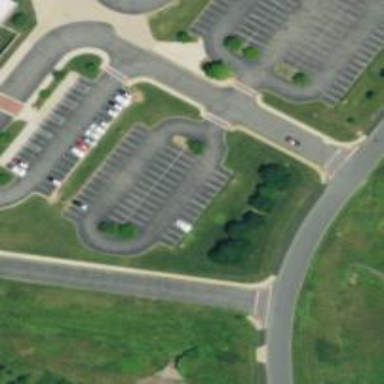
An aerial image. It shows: Parking area.